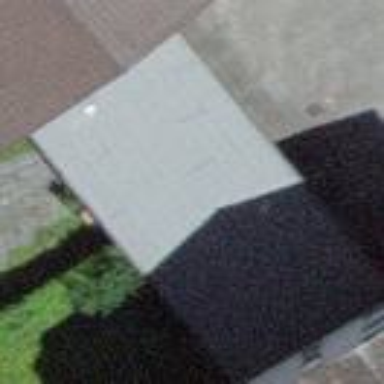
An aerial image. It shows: Garages with flat roofs.